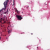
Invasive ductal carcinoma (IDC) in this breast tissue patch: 0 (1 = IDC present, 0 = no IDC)